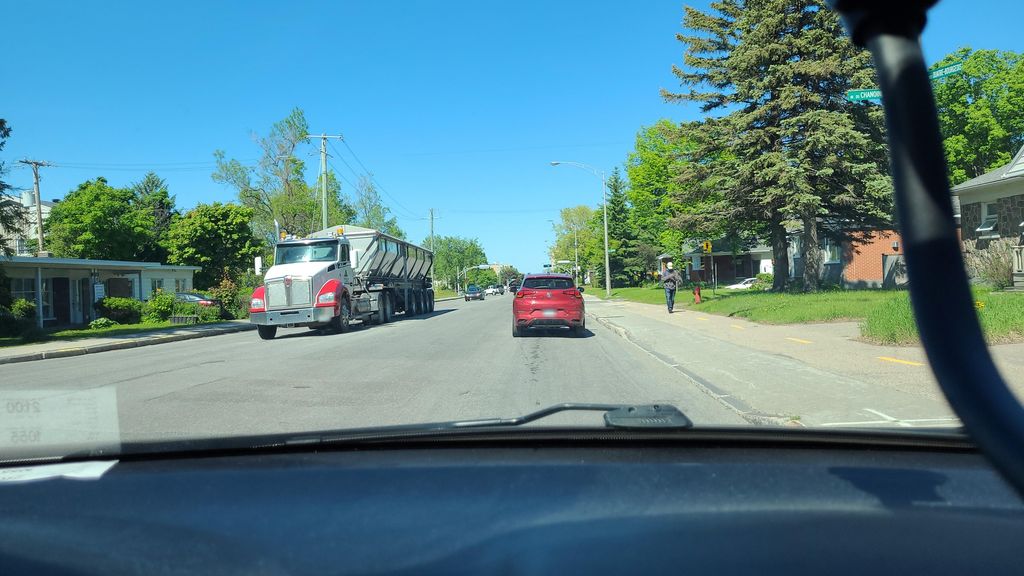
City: quebec_city